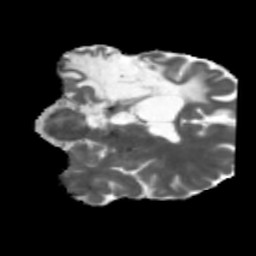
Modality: MD
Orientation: coronal
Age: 41
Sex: male
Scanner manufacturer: siemens
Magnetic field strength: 3 T
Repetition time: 5.47 s
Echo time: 0.0854 s